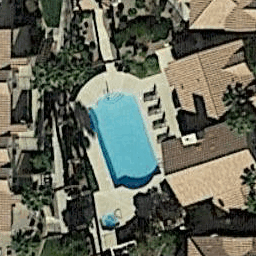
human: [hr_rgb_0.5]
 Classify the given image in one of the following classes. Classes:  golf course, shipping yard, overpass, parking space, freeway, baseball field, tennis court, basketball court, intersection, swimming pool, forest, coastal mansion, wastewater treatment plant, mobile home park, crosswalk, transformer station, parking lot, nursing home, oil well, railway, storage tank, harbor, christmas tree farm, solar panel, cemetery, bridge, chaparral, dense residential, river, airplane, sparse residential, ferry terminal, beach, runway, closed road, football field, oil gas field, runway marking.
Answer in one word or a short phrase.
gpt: swimming pool